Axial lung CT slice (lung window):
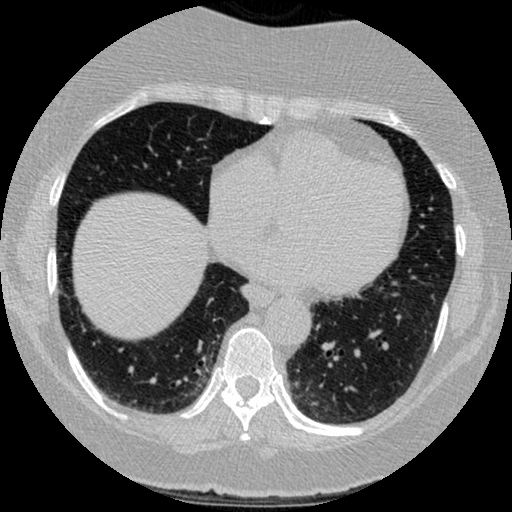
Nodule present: no